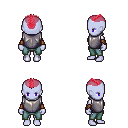
a pixel art fantasy rpg character, female body template, dark elf, purple skin, steel chest armor, teal pants, ruby red short mohawk hairstyle, leather bracers, four views (front, back, left, right), 2x2 character sprite sheet, small pixel art, hard edges, no anti-aliasing